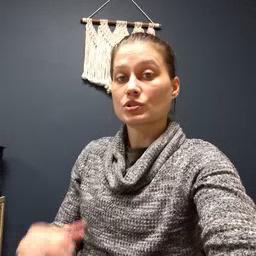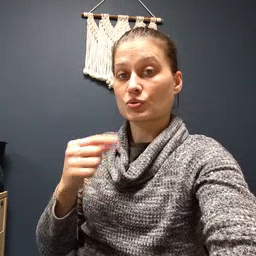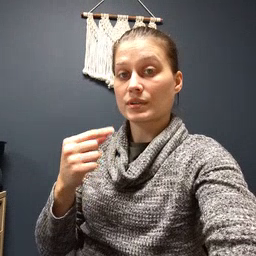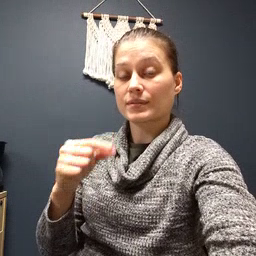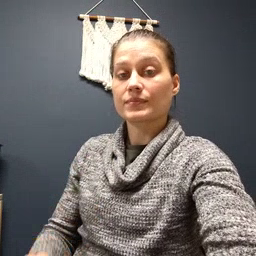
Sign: green